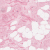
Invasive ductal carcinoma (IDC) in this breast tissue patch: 0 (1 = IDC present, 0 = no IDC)